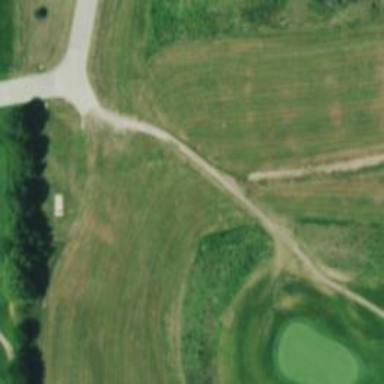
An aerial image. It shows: Path for both roads and golfers.